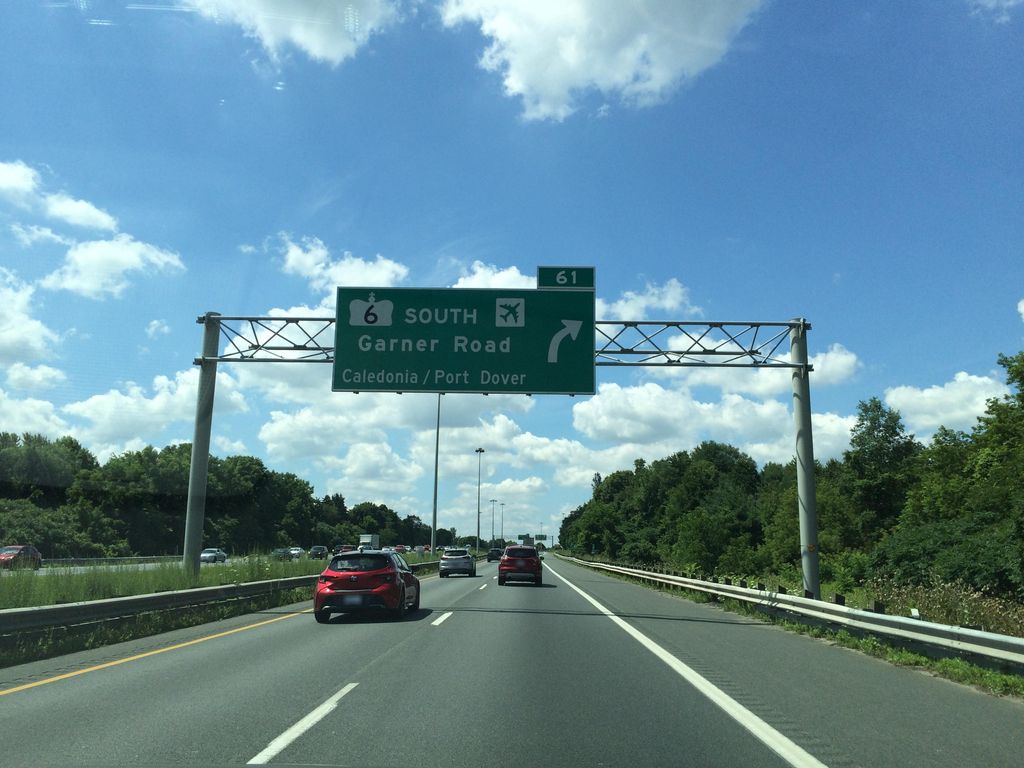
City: hamilton